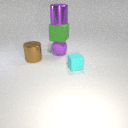
large purple rubber sphere below large purple metal cylinder